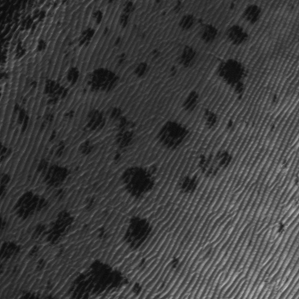
Label: frost